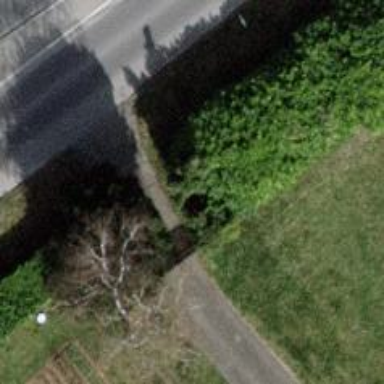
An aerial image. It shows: Well-maintained track road with grade 1 tracktype.